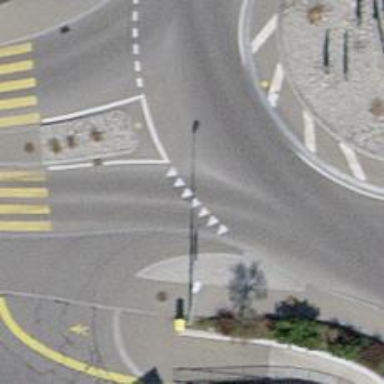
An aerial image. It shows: Road with "give way" sign.